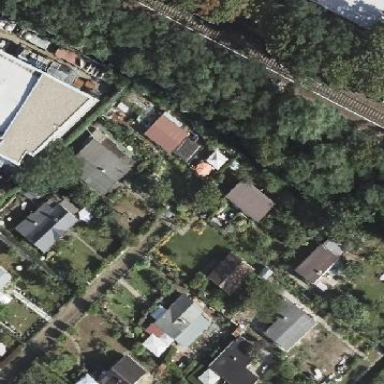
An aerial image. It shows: Plot in the allotments.